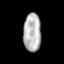
Tissue: prostate
Cell type: T cells
Senescence score: 0.6939
Nuclear area (px): 663
Mean DAPI intensity: 181.729